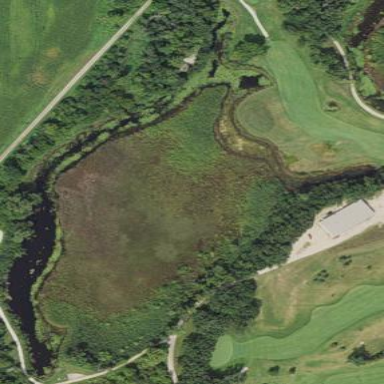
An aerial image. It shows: Scenic view of water hazard on golf course. The natural water feature adds beauty to the landscape.